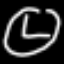
Label: clock